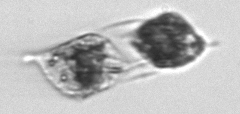
Label: Hemiaulus